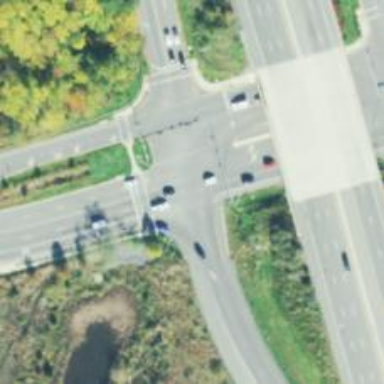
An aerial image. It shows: Trunk link highway.